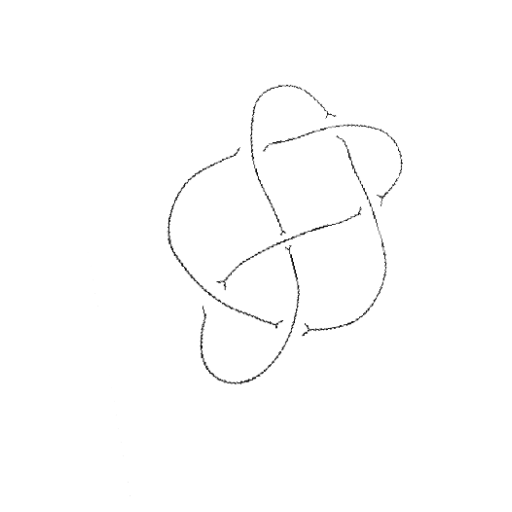
Crossing number: 6